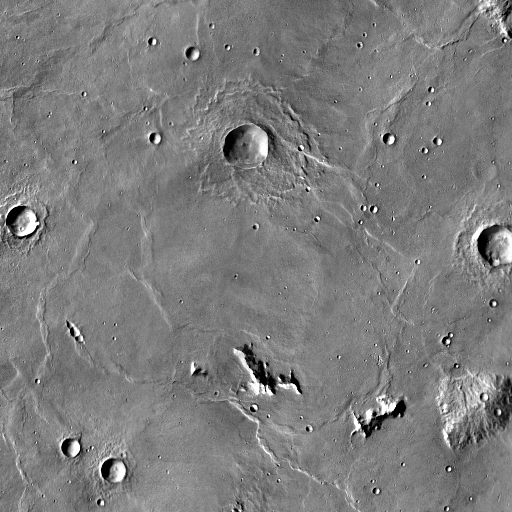
Crater classes present: Background, Other, Layered, Buried, Secondary